Interaction volume radius: 5 \u00c5
Interaction volume height: 35 \u00c5
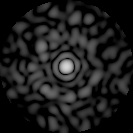
Disorder parameter: 0.8579